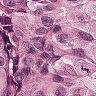
Metastatic tissue present: yes